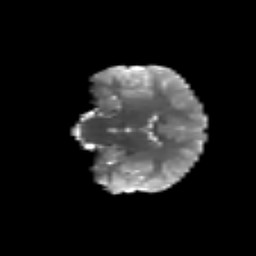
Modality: T2w
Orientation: coronal
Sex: male
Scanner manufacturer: siemens
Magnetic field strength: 3 T
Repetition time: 5 s
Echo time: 0.071 s